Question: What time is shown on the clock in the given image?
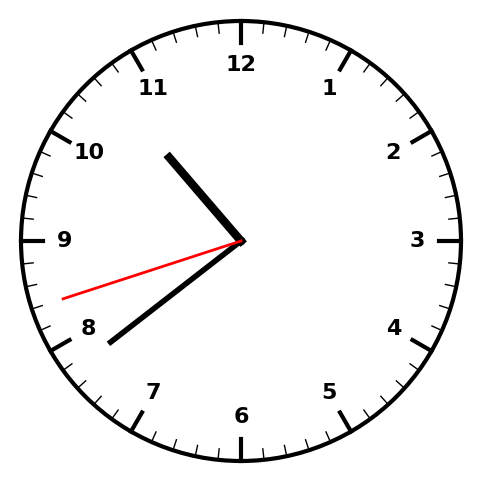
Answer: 10:38:42